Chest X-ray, PA view. Patient: 66 years old, sex M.
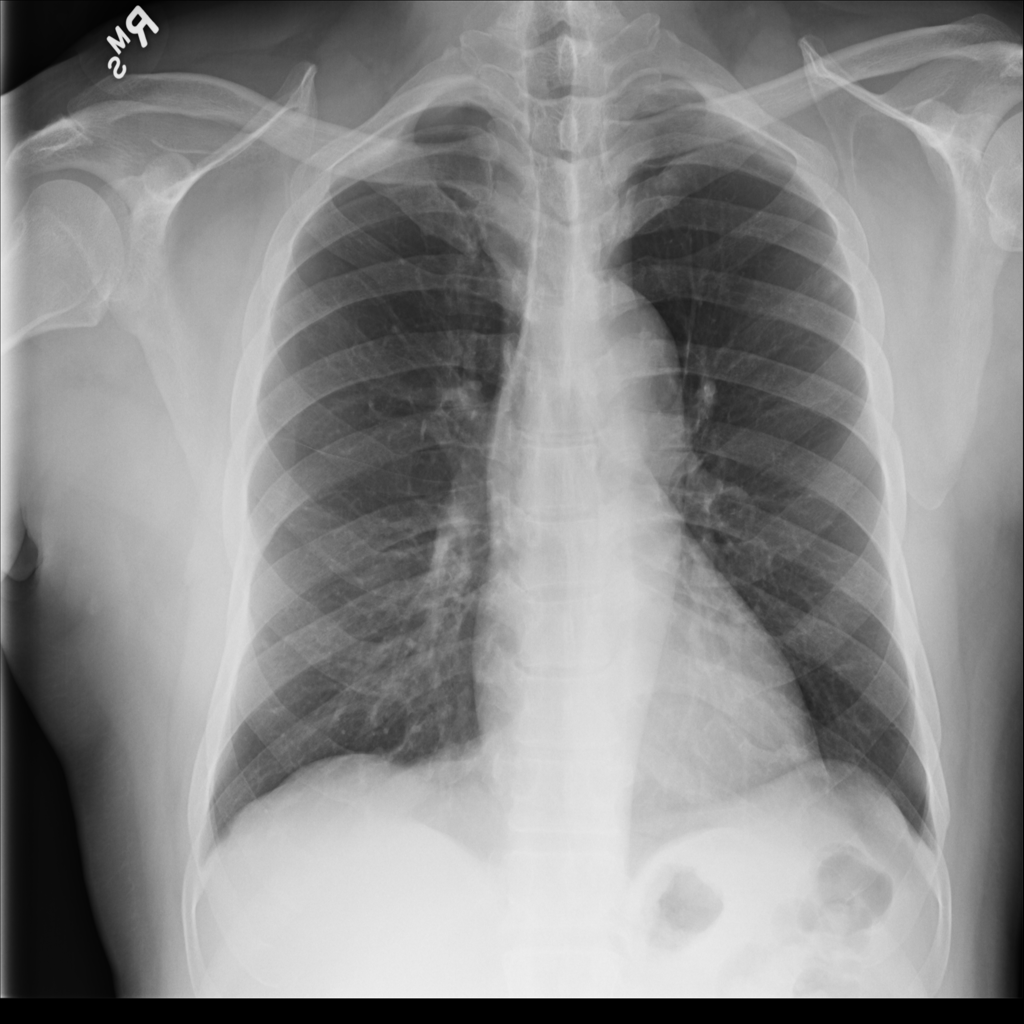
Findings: No Finding